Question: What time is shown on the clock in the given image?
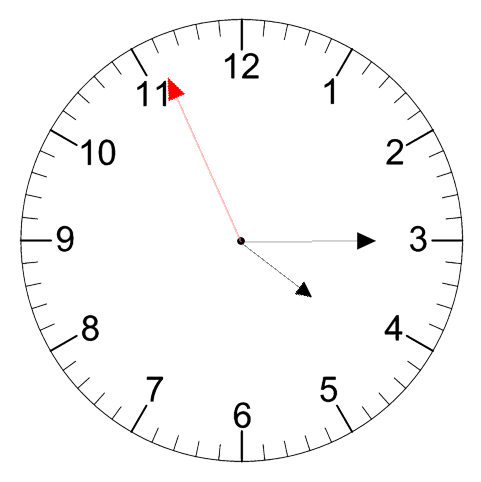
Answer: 04:14:56